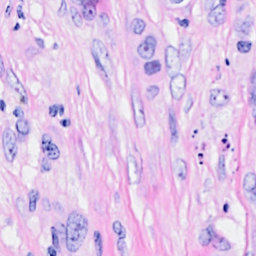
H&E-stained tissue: Breast